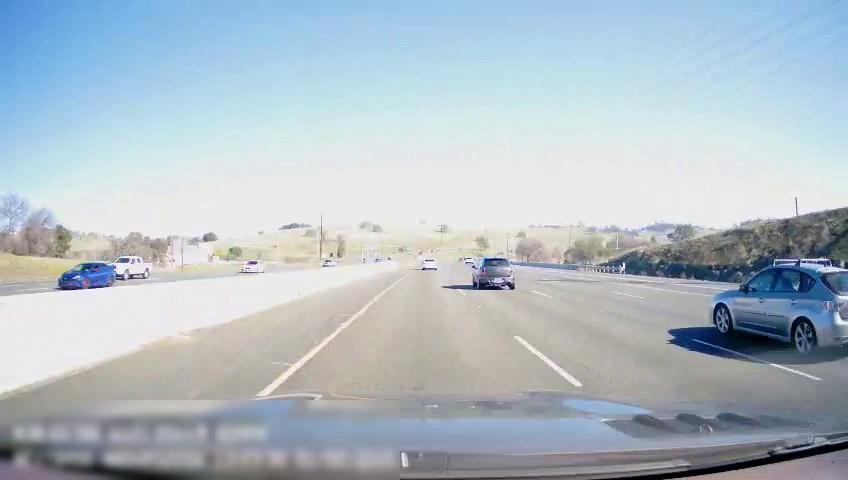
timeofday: Day
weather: Sunny
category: Drivable Space
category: Drivable Space
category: Vehicles | Truck
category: Vehicles | Car
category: Vehicles | Car
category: Vehicles | Car
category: Vehicles | Car
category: Vehicles | Car
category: Vehicles | SUV
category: Lanes | Current Lane
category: Lanes | Current Lane
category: Lanes | Alternate Lane
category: Lanes | Alternate Lane
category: Lanes | Alternate Lane
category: Lanes | Opposite Lane
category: Lanes | Opposite Lane